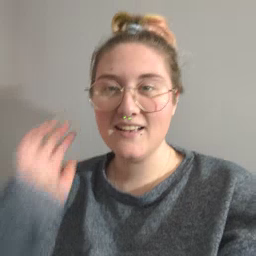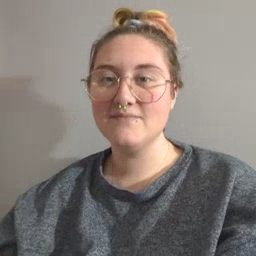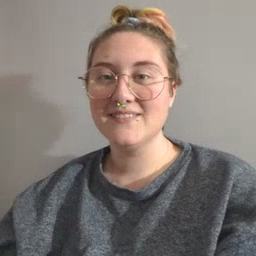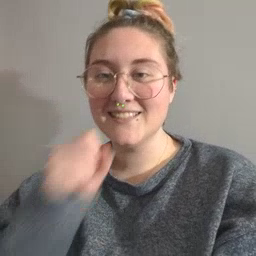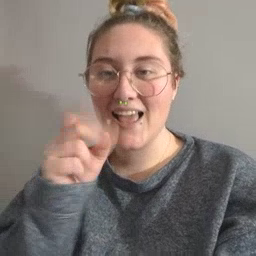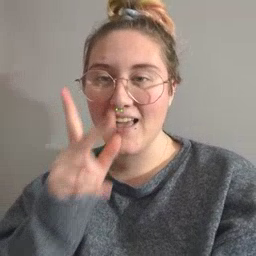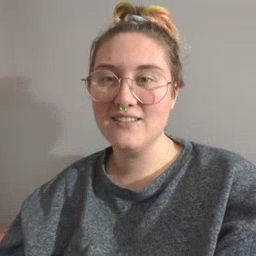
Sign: snack